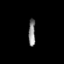
Tissue: prostate
Cell type: Epithelial cells
Senescence score: 0.316
Nuclear area (px): 185
Mean DAPI intensity: 133.308